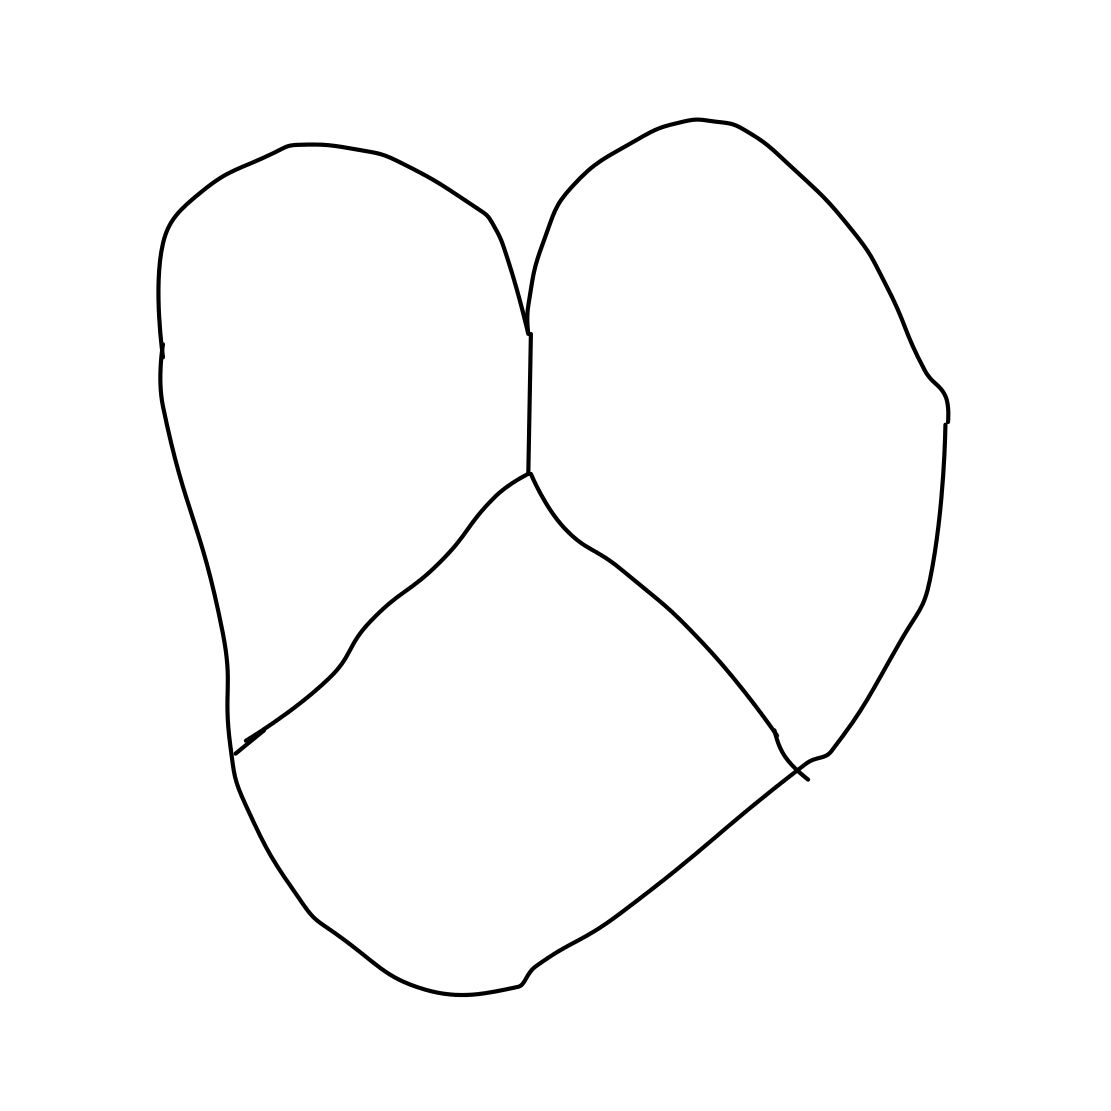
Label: pretzel